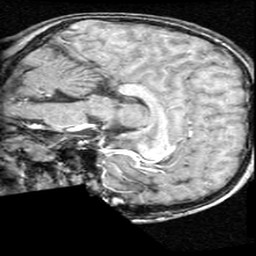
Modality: T1w
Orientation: sagittal
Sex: female
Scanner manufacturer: ge
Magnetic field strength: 1.5 T
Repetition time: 21 s
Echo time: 0.008 s